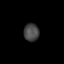
Tissue: skin
Cell type: Epithelial cells
Senescence score: 0.2646
Nuclear area (px): 263
Mean DAPI intensity: 70.901